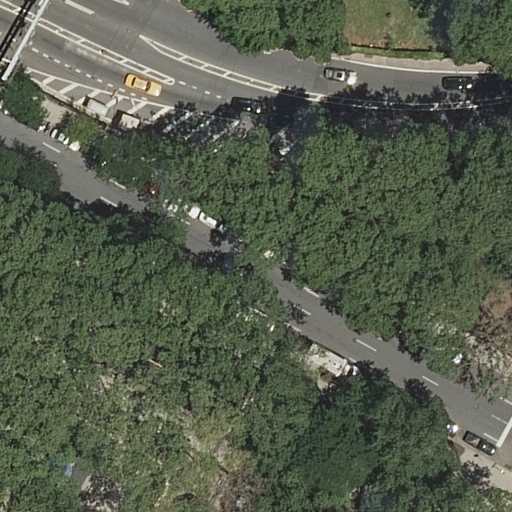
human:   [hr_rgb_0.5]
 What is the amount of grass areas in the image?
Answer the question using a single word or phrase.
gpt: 1

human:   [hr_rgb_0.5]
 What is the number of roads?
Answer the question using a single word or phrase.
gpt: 10

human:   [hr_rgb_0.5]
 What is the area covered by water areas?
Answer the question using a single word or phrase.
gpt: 0m2

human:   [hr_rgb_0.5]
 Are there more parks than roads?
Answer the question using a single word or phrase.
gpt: no

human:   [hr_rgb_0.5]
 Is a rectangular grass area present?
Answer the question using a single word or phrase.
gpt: no

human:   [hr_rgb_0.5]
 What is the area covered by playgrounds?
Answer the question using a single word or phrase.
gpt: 434m2

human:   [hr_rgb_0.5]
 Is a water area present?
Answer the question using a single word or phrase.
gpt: no

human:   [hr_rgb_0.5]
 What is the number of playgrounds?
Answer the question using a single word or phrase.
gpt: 1

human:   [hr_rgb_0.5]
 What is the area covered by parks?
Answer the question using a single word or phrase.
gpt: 487m2

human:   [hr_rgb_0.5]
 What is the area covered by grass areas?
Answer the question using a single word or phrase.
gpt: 1495m2

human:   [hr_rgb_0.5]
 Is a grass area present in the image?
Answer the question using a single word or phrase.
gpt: yes

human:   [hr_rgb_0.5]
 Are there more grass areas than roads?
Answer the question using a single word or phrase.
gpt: no

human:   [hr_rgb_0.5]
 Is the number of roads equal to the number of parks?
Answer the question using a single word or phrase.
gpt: no

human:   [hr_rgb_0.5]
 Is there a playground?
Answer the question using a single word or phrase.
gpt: yes

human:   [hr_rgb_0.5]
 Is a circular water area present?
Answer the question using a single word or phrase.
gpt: no

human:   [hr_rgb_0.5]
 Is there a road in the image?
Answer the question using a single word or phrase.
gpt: yes

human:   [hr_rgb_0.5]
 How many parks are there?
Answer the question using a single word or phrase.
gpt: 1

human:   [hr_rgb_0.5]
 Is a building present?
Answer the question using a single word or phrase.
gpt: no

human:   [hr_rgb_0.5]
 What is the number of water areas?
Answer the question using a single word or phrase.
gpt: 0

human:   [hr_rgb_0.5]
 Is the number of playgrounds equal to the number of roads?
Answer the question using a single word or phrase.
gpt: no

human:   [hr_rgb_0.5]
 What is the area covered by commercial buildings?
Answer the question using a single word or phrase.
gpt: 0m2

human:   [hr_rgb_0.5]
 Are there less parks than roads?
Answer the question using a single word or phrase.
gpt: yes

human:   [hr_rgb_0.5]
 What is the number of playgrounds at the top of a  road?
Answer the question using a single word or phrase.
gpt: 0

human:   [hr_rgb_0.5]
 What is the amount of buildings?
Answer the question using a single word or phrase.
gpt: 0

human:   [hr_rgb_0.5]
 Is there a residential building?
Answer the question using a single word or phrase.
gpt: no

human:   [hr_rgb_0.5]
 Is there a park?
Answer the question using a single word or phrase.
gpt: yes

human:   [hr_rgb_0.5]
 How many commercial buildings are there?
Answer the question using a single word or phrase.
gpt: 0

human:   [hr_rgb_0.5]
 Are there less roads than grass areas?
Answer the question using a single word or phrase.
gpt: no

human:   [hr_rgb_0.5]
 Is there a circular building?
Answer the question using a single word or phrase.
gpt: no

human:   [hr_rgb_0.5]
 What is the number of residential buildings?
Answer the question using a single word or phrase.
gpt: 0

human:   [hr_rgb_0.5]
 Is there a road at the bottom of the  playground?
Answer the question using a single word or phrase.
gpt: yes

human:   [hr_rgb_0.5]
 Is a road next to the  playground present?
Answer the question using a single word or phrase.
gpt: yes

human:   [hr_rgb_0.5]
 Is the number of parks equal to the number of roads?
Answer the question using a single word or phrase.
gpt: no

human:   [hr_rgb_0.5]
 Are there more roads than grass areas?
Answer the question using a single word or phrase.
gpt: yes

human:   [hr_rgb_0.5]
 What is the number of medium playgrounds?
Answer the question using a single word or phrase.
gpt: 1

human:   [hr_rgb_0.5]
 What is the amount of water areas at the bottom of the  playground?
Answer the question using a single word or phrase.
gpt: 0

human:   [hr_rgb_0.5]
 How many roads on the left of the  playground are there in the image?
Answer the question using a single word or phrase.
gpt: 1

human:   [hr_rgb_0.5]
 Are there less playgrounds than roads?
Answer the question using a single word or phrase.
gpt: yes

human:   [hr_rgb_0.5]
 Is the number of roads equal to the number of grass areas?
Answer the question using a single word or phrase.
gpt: no

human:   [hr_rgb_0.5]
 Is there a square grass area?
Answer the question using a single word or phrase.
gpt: no

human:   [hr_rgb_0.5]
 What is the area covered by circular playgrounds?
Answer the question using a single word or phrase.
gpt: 0m2

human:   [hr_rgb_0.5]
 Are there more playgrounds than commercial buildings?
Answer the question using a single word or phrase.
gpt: yes

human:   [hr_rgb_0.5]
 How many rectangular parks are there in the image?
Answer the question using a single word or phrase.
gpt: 1

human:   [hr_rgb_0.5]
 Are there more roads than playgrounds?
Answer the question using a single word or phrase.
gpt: yes

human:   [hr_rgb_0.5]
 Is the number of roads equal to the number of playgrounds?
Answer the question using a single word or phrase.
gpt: no

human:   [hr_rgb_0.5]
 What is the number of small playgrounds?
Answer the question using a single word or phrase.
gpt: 0

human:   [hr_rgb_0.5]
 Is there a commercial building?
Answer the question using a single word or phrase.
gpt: no

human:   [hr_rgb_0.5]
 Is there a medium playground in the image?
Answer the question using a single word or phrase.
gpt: yes

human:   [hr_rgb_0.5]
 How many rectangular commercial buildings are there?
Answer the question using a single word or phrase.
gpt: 0

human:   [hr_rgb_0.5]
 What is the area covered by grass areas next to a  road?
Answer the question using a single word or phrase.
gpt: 1495m2

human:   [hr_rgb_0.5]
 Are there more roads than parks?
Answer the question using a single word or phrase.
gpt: yes

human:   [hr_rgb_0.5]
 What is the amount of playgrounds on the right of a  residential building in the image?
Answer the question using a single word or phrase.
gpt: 0

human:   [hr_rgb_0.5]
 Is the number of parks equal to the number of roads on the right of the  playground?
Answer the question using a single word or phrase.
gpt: no

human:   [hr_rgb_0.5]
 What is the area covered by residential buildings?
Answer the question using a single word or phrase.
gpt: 0m2

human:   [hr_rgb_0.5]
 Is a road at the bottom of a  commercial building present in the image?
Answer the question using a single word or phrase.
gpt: no

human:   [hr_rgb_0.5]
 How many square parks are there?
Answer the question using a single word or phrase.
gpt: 0

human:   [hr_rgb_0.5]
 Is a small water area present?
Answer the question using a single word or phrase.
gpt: no

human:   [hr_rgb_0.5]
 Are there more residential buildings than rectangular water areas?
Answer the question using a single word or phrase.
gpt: no

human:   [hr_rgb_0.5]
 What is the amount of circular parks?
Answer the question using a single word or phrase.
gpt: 0

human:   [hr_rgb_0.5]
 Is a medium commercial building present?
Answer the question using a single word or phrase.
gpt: no

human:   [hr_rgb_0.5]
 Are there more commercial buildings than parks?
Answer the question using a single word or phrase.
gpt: no

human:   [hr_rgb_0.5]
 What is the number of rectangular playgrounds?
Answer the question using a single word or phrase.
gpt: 1

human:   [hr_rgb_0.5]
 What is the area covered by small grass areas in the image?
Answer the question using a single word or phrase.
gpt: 0m2

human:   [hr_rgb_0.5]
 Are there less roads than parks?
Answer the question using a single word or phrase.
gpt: no